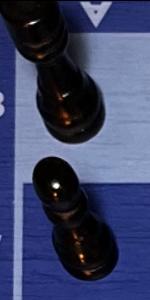
Label: Pawn_Black